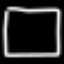
Label: square